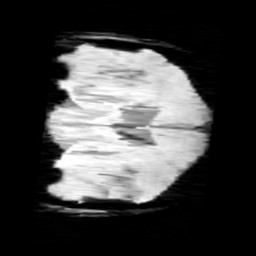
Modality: minIP
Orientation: coronal
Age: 13
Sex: male
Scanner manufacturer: siemens
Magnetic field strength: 3 T
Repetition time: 0.027 s
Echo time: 0.02 s